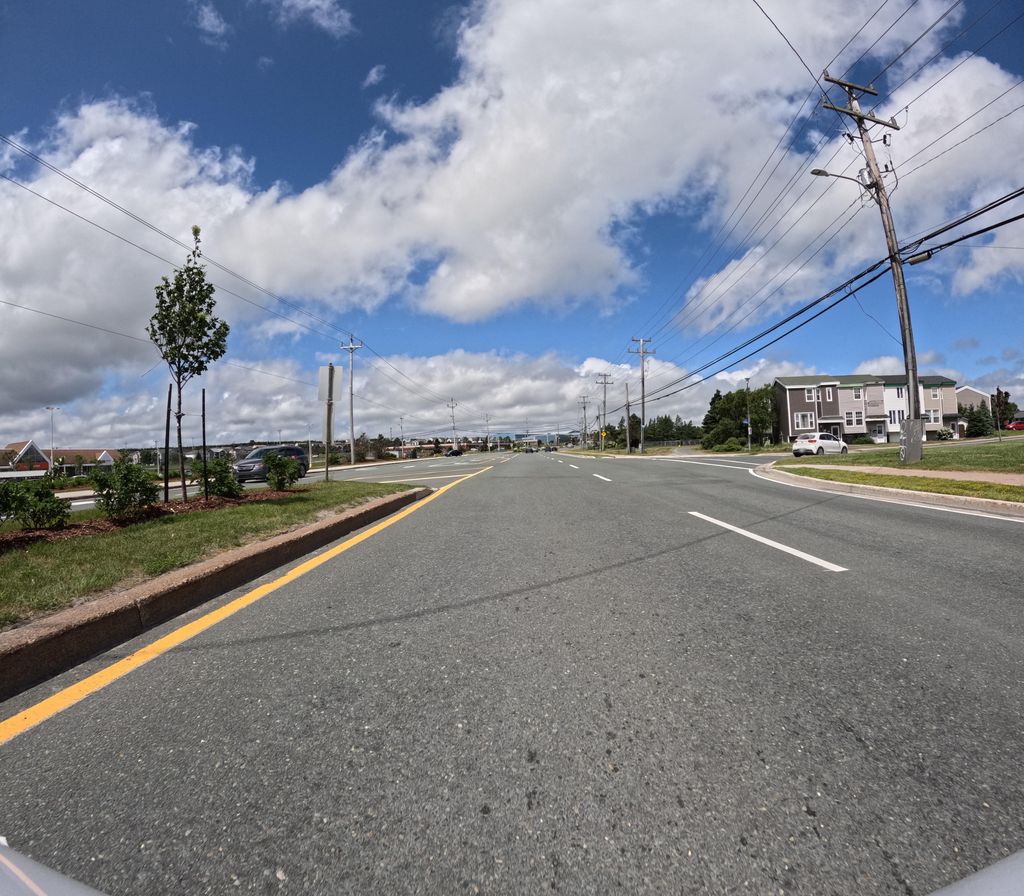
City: st_johns